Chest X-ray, PA view. Patient: 61 years old, sex M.
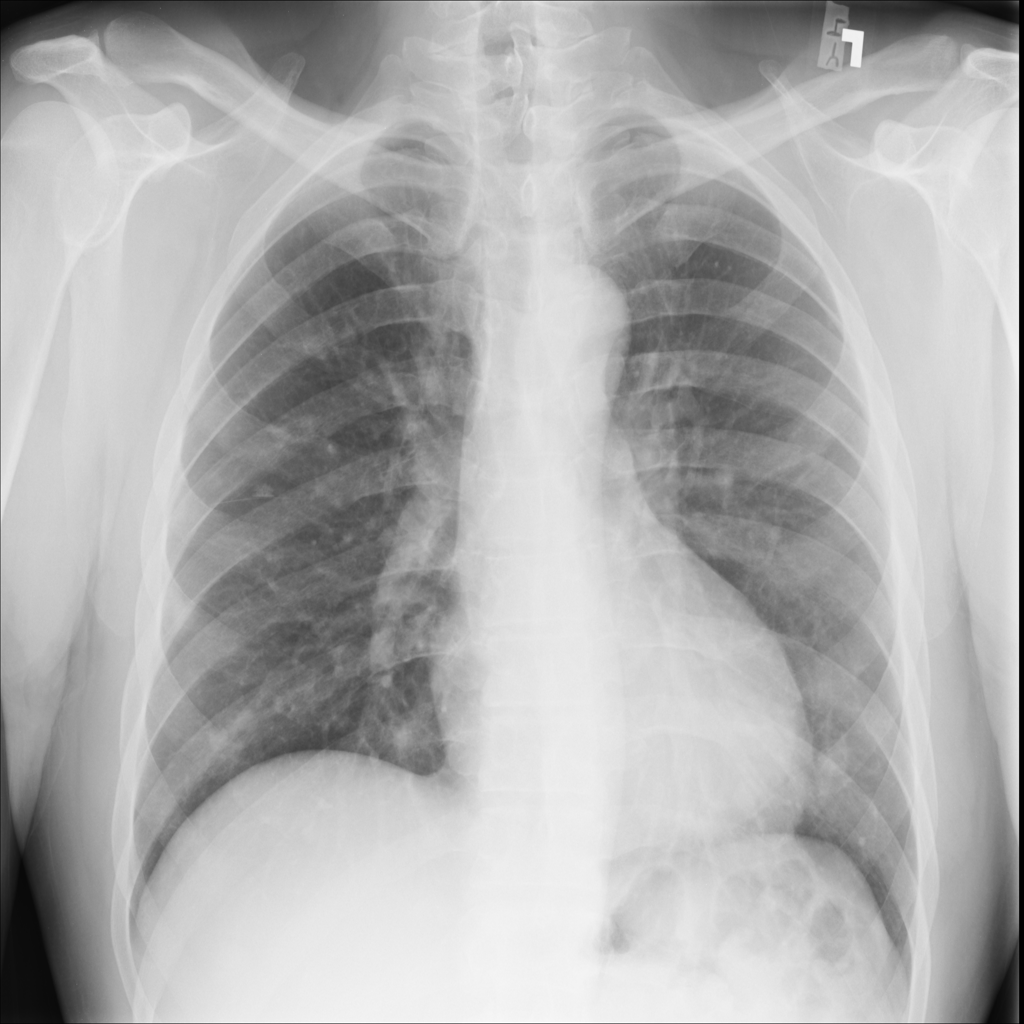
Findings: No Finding